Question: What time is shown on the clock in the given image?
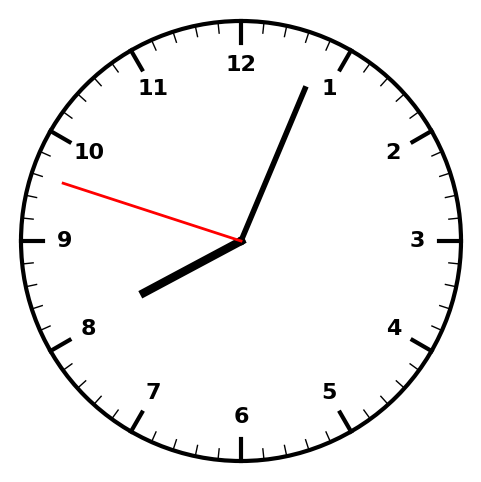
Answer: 08:03:48